Question: Here is the link to what I have copied into a website that I am creating. It works on the website but not when I have copied the code into a coded website I am working on.
It says the $ is not defined, but work on the site as intended

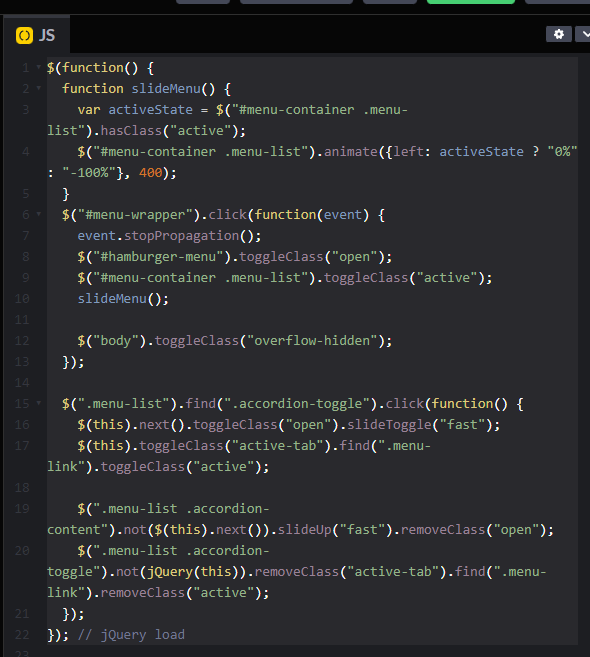
Answer: You need to check if you imported the Jquery library or not
see this link
<URL>